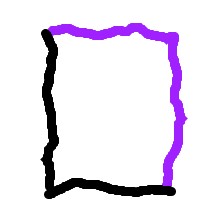
Shape: rectangle